Question: I want to create a Tab Application with a header image that is always present, no matter what Tab Item is active.
The example would be Foursquare:

I want to be able to place buttons and have different information displayed on that header.
Is that a simple Navigation Bar or something else?
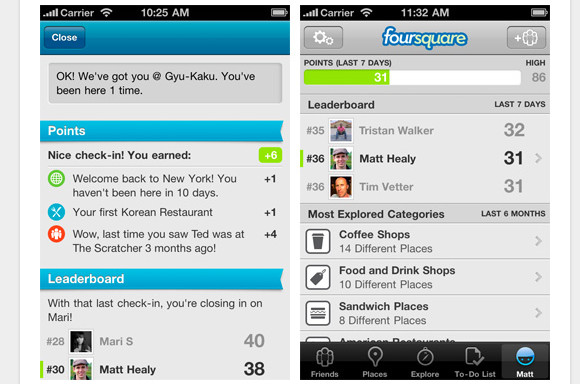
Answer: I found out the easiest thing to do is to write:
'''
- (void)viewDidLoad
{
[[UINavigationBar appearance] setBackgroundImage:
[UIImage imageNamed:@"UINavigationBar.png"] forBarMetrics:UIBarMetricsDefault];
}
'''
At my MainViewController, and all Navigation bars that get created on each view controller gets configured like that.